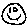
Label: smiley face